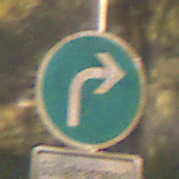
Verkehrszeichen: VorgeschriebeneFahrtrichtungRechts
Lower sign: BesondereFahrzeugeUndTransportgueter12
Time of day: Night
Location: Outdoor (Suburban)
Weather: PartlyCloudy
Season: NotSpecified
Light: Artificial